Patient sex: F
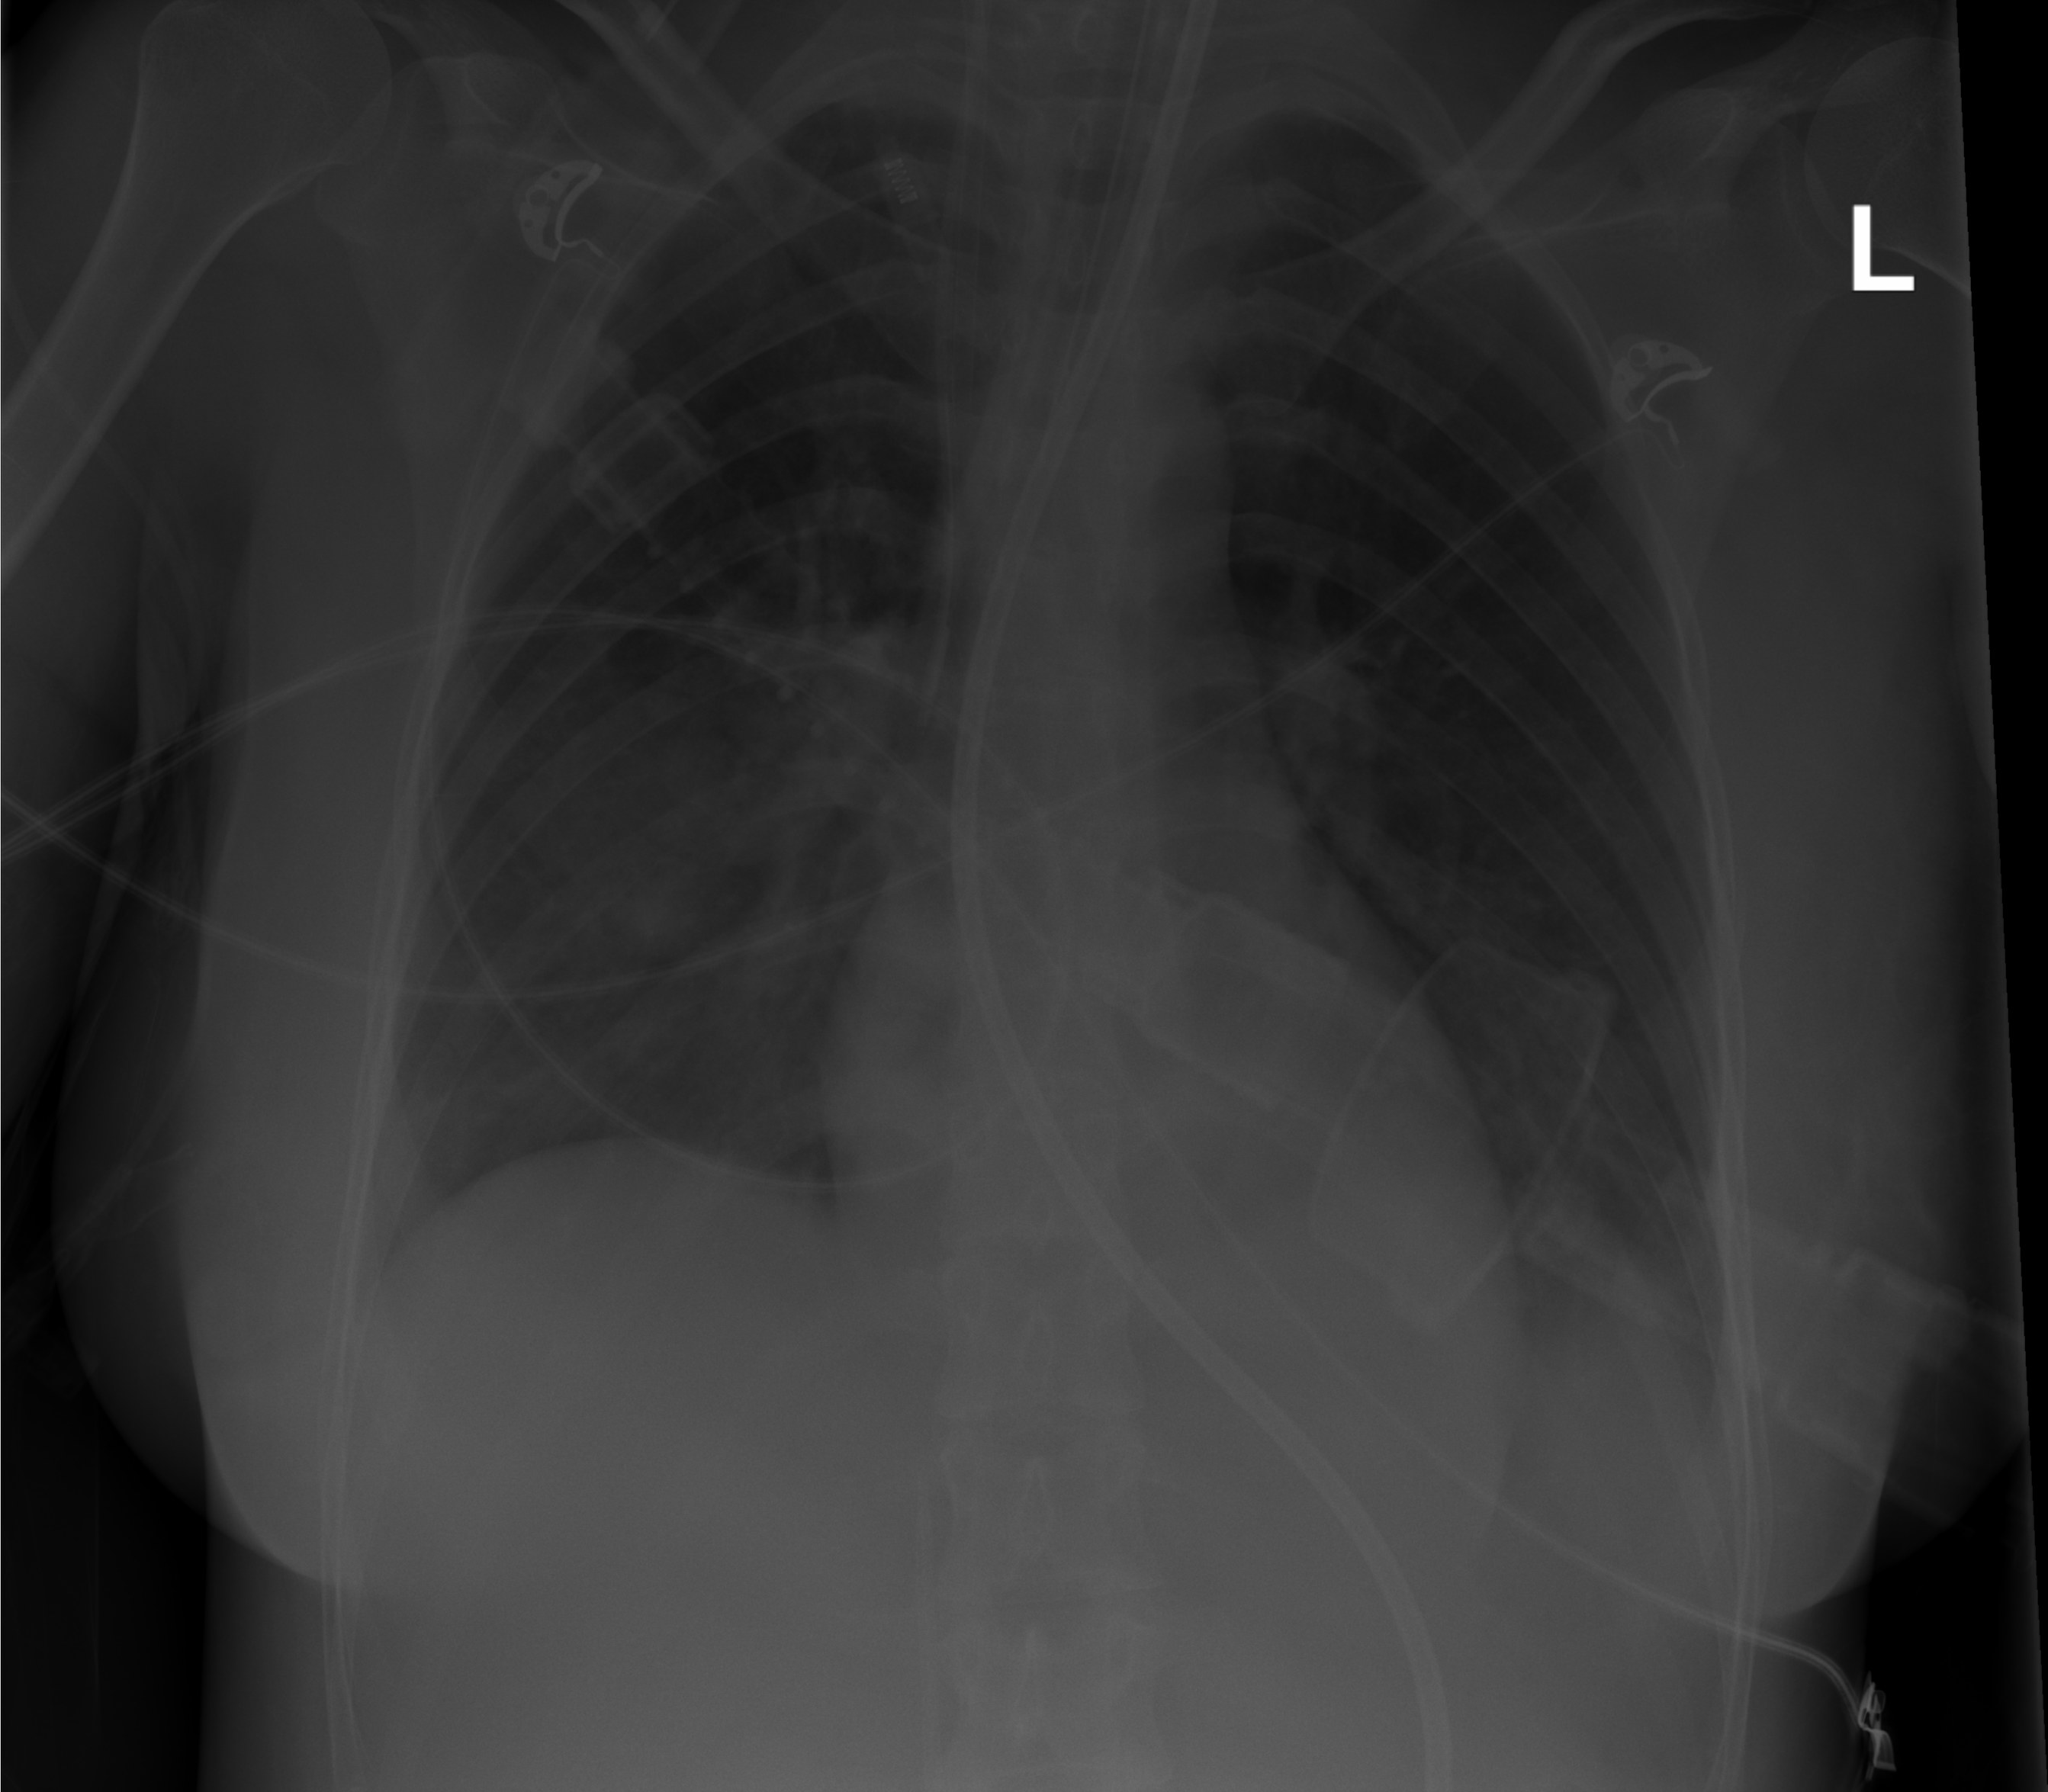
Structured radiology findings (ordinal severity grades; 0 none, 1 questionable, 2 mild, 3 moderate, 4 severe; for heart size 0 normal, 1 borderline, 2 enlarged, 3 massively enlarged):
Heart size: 0
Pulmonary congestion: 0
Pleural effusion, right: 0
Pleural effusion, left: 0
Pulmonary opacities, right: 2
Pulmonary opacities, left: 0
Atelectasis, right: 0
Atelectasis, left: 0